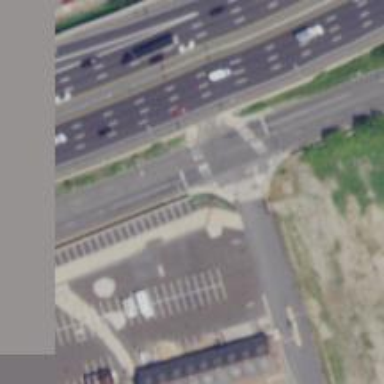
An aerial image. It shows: Marked crossing on footway.